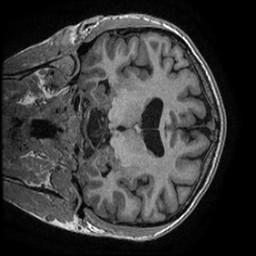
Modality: T1w
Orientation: coronal
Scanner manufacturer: ge
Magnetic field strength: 3 T
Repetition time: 0.00636 s
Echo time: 0.002788 s